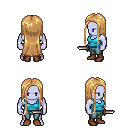
a pixel art fantasy rpg character, male body template, dark elf, purple skin, teal pirate shirt, teal pants, light blonde extra-long hairstyle, brown shoes, dagger, four views (front, back, left, right), 2x2 character sprite sheet, small pixel art, hard edges, no anti-aliasing